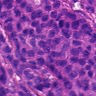
Metastatic tissue present: yes